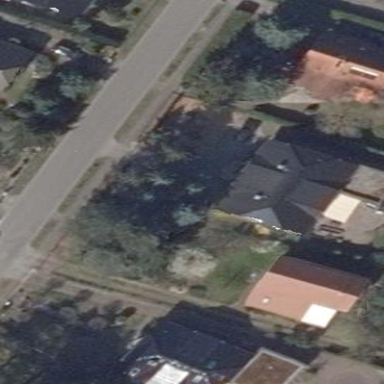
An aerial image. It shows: Simple house.